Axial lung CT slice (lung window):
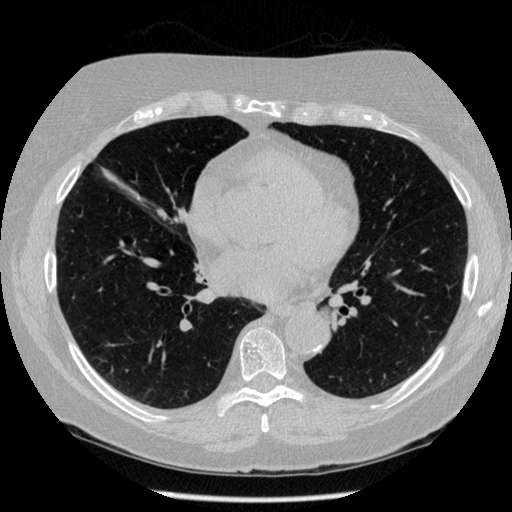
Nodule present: no